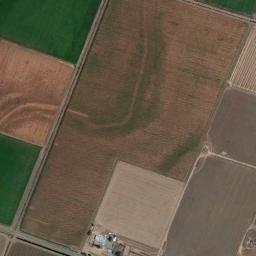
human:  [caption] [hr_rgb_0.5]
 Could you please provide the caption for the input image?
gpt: Several neatly arranged green, Tan and light brown mixed-sized rectangular farm fields .

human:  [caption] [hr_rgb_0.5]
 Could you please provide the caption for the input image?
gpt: There are many rectangular farmlands of different shades .

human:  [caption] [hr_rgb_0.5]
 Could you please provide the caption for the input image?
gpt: There are some deep green and bare rectangular farmland .

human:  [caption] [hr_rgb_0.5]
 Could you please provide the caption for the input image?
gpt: Several rectangular farmlands of different colors and sizes are arranged in neat rows and some houses are next to the farmlands .

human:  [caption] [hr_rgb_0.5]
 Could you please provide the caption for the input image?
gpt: There are several brown rectangular farmlands and green ones .